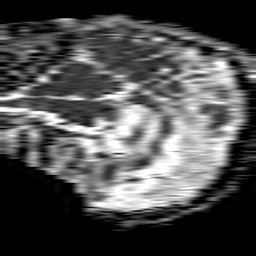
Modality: ADC
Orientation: sagittal
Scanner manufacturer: philips
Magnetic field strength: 1.5 T
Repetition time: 4.6 s
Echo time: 0.08631 s